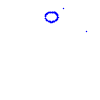
Particle: proton